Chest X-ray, AP view. Patient: 58 years old, sex F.
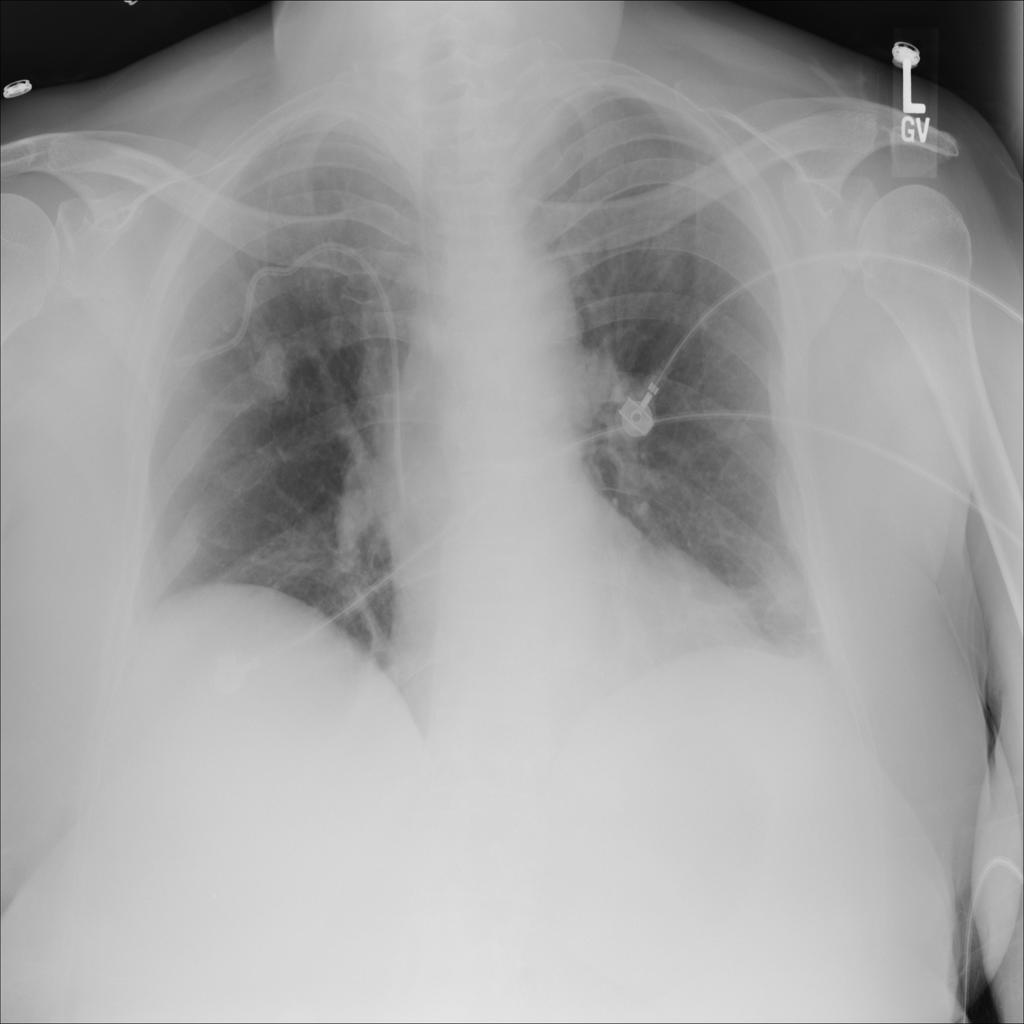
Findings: Atelectasis